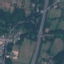
Land use / land cover class: Highway